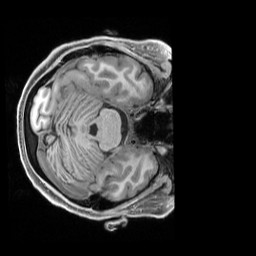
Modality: T1w
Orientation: axial
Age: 22
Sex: female
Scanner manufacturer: siemens
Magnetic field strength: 3 T
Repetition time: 2.5 s
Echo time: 0.00296 s